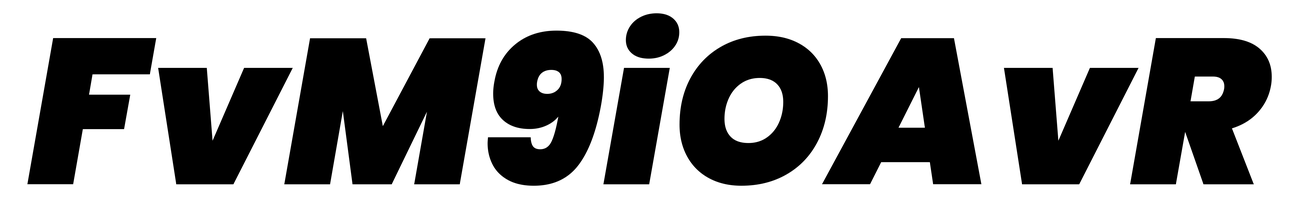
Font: Poppins-BlackItalic